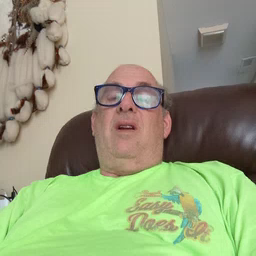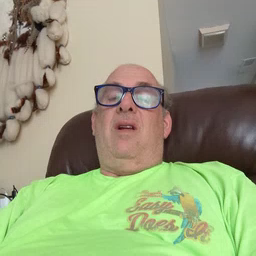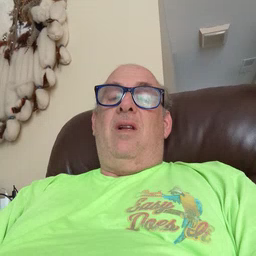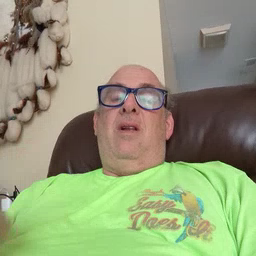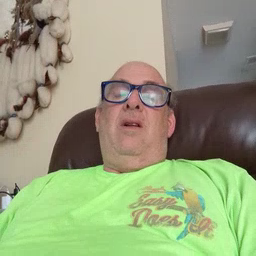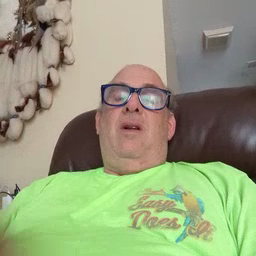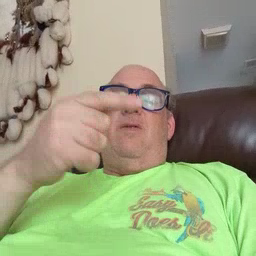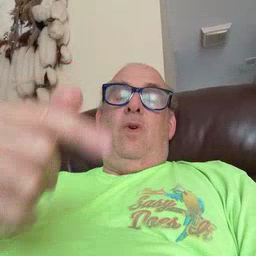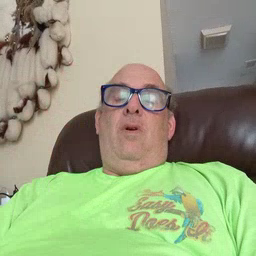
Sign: dog